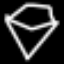
Label: diamond